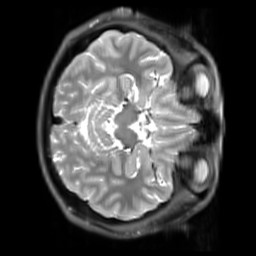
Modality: PDw
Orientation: axial
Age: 22
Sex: male
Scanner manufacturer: siemens
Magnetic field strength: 3 T
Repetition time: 11.88 s
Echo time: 0.014 s